Question: Hope you all are well.
Here is screenshot of my dataset
Now the real data set currently has almost three thousand rows, and what I'm striving to do is break down the contacts from twelve columns, to three.
'''
Company name | Contact | Position | Email
FooFoo Inc | Me | ceo | stuff@
FooFoo Inc | You | ceo | stuff@
FooFoo Inc | Friend | ceo | stuff@
FooFoo Inc | Picard | cto | stuff@
Pear Co..... etc.
'''
Any recommendations on how to approach this?
Thanks all!
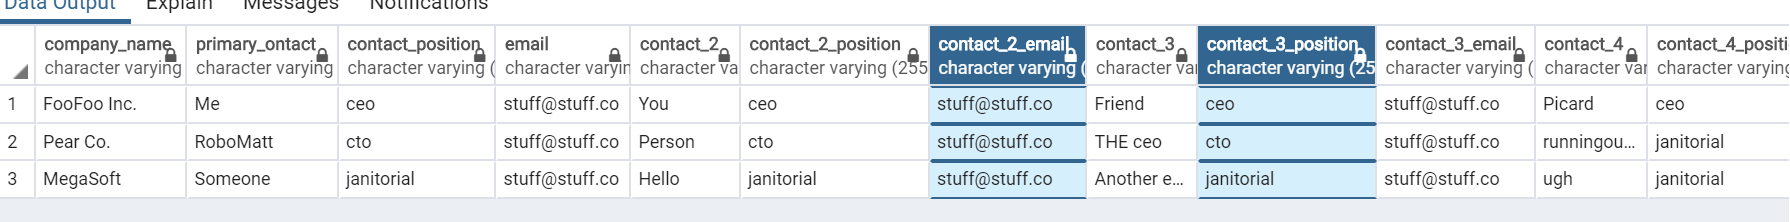
Answer: Use 'UNION ALL':
'''
select company_name, primary_contact contact, contact_position position, email
union all select company_name, contact_2, contact_2_position, contact_2_email
union all select company_name, contact_3, contact_3_position, contact_3_email
union all select company_name, contact_4, contact_4_position, contact_4_email
'''